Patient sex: M
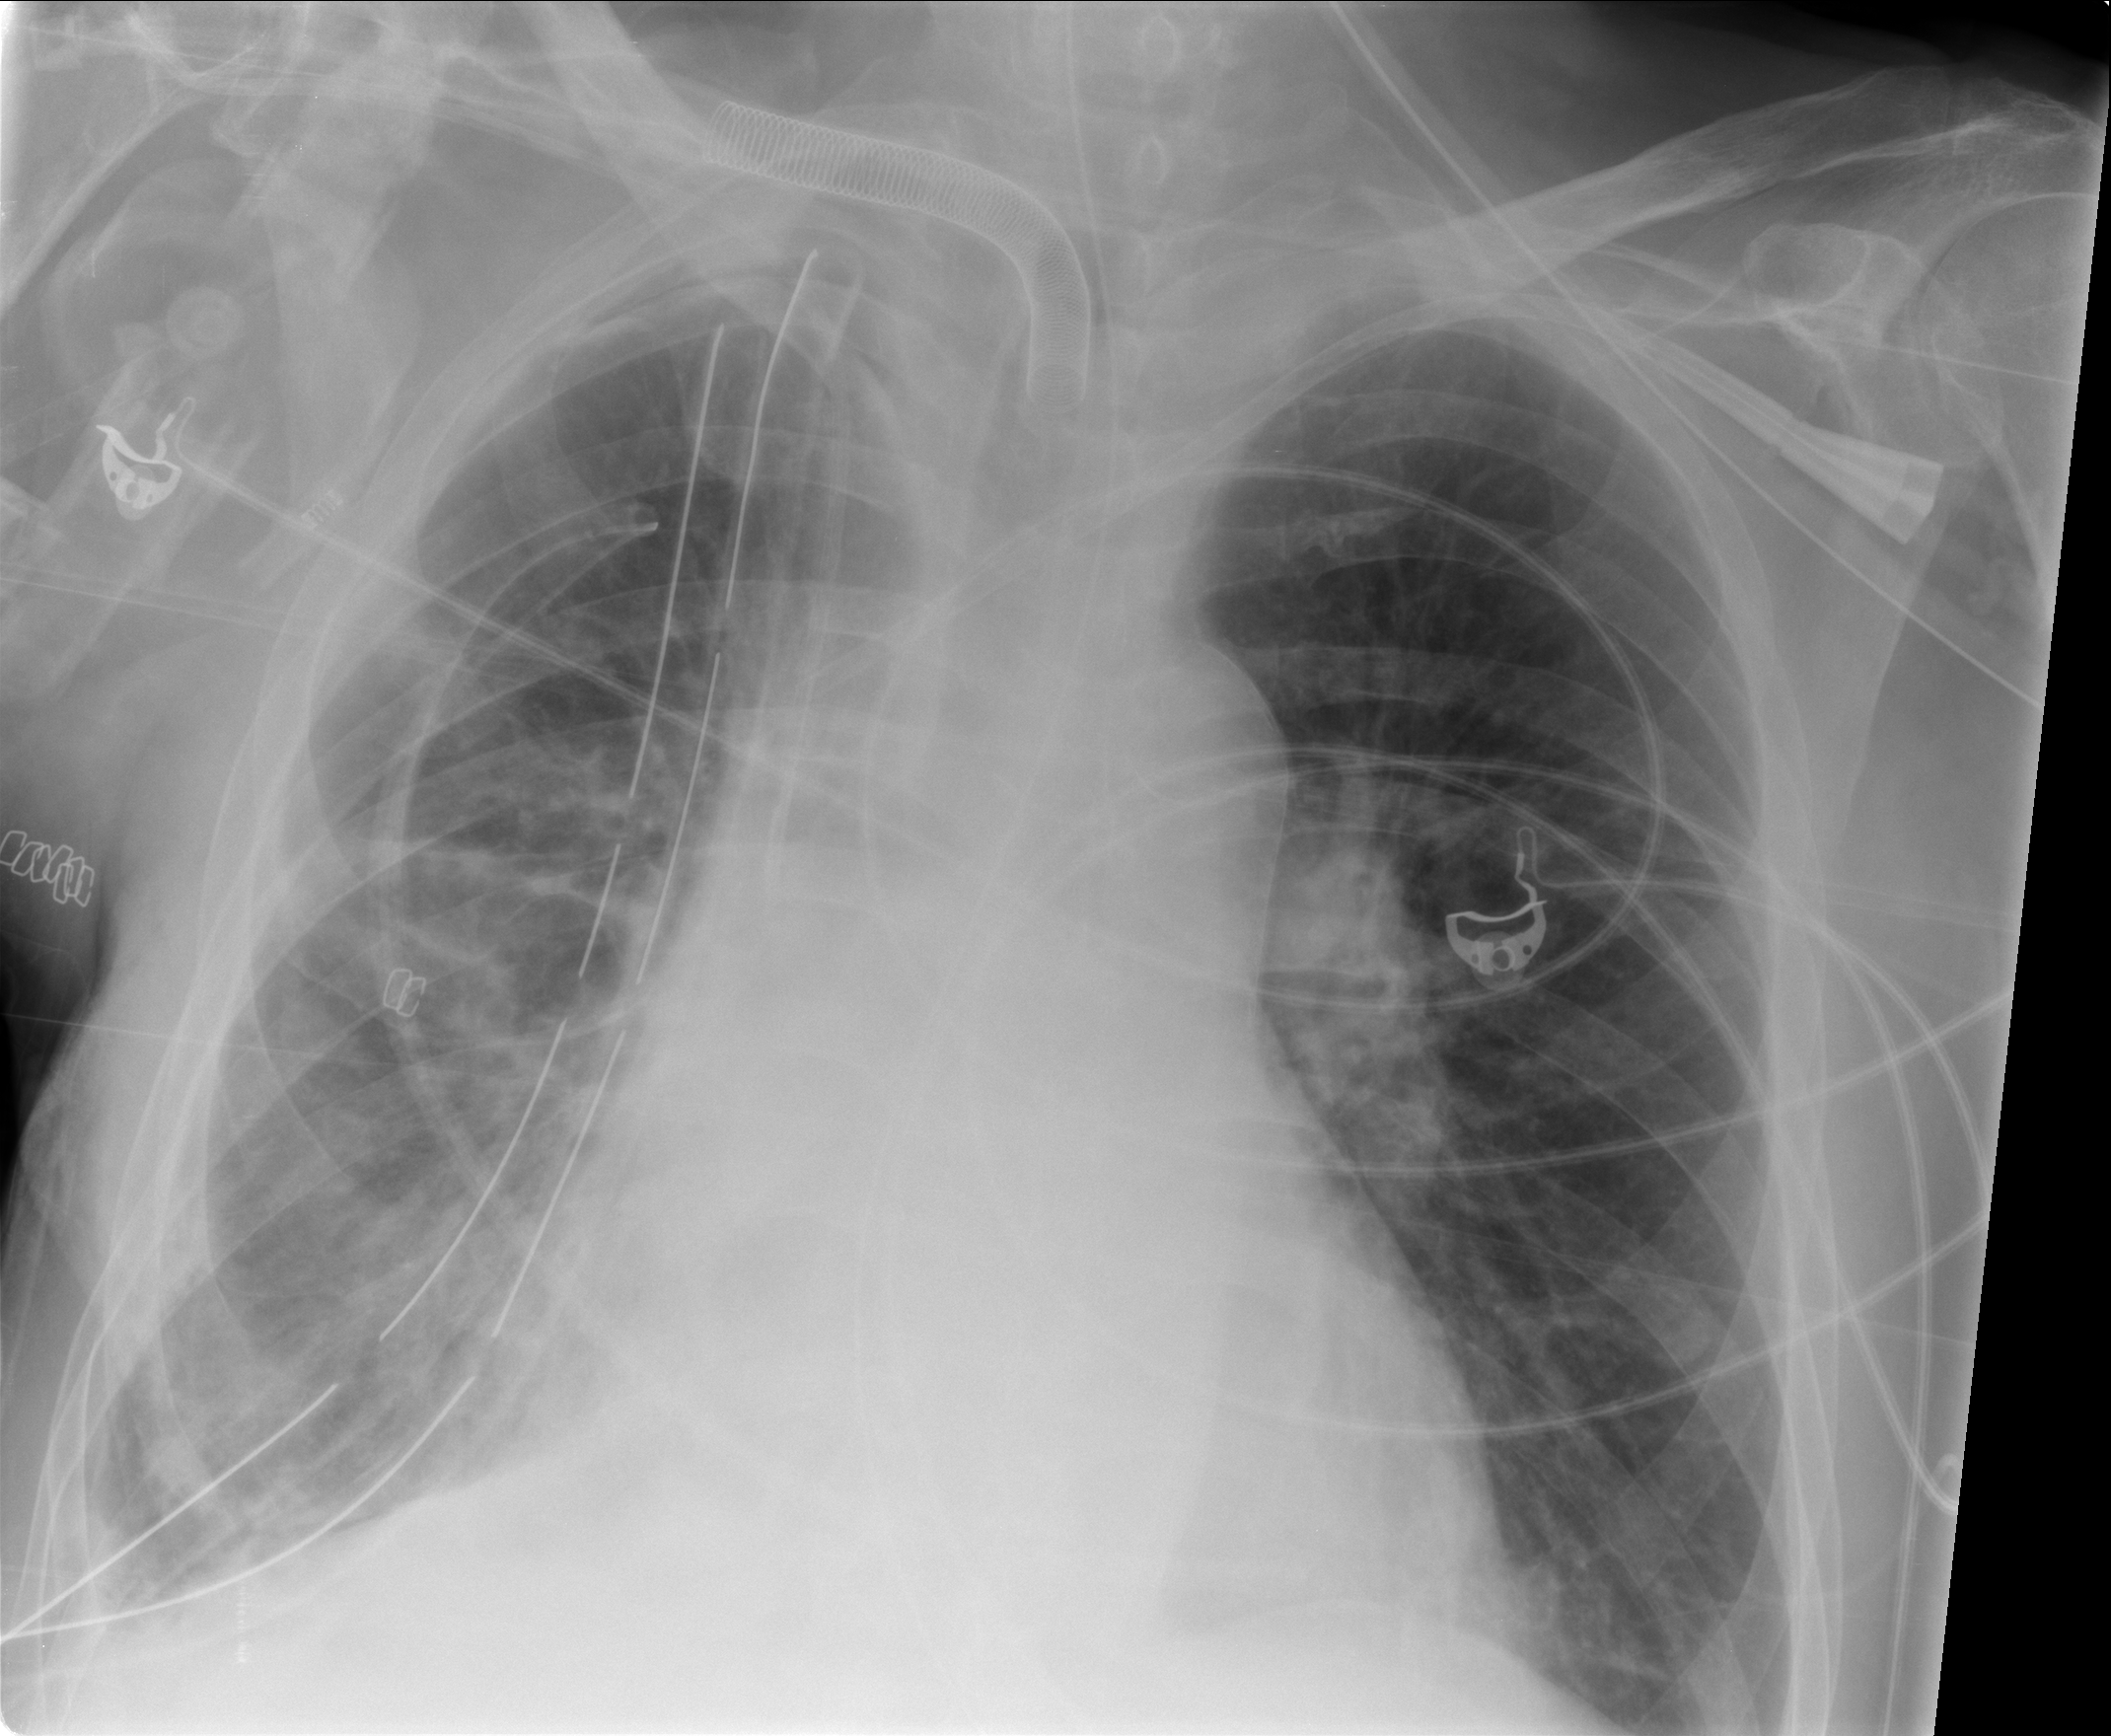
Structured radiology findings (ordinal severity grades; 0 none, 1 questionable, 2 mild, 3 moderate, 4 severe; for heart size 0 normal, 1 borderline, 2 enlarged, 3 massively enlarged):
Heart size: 2
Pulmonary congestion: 1
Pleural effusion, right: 0
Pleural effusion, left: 0
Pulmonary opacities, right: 2
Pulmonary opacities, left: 0
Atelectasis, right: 2
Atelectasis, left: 0